Field crop: maize
Growth stage: 2
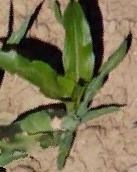
Species: maize